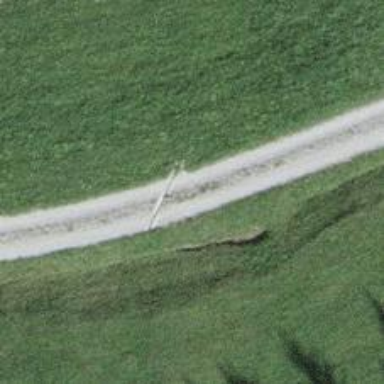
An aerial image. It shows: Track with grade 2 tracktype.